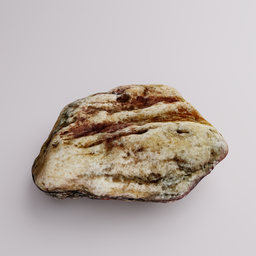
Label: nature